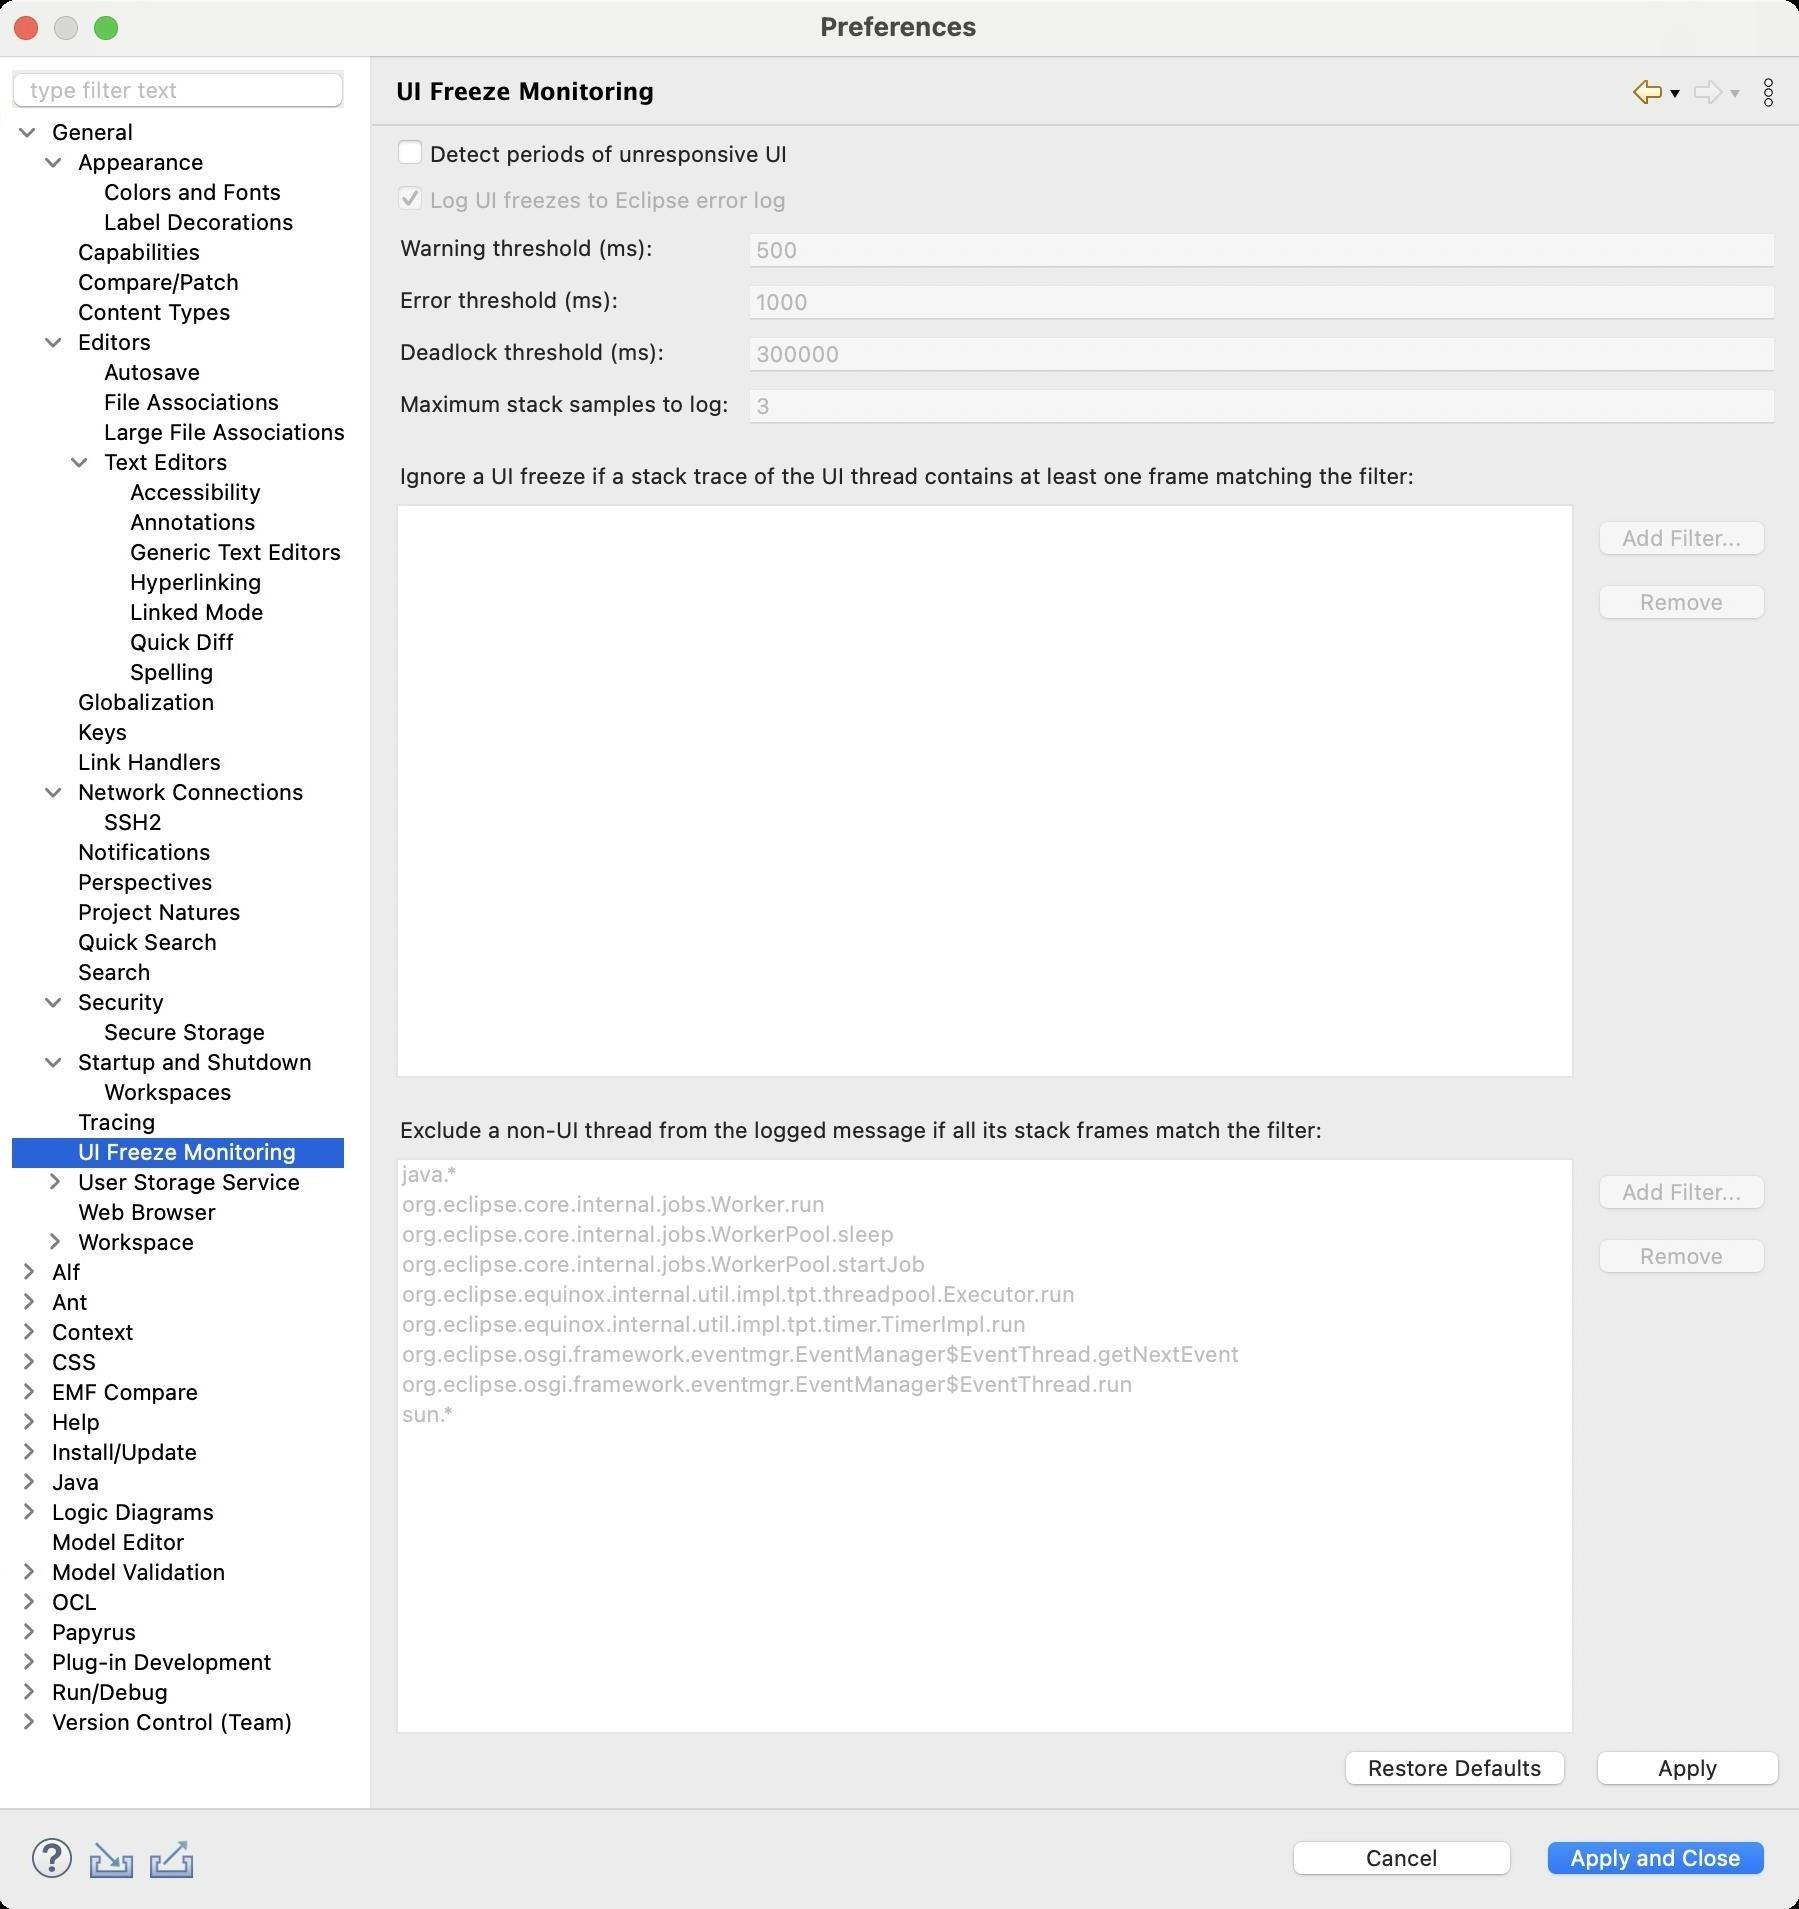
Accessibility tree:
{"name": "Preferences", "role": "AXWindow", "description": null, "role_description": "standard window", "value": null, "position": "480.00;95.00", "size": "901;955", "children": [{"name": "Apply_and_Close", "role": "AXButton", "description": null, "role_description": "button", "value": null, "position": "769.00;917.00", "size": "120;27", "children": []}, {"name": "Cancel", "role": "AXButton", "description": null, "role_description": "button", "value": null, "position": "642.00;917.00", "size": "120;27", "children": []}, {"name": null, "role": "AXToolbar", "description": null, "role_description": "toolbar", "value": null, "position": "12.00;915.00", "size": "90;30", "children": [{"name": "Help", "role": "AXCheckBox", "description": null, "role_description": "checkbox", "value": 0, "position": "12.00;915.00", "size": "30;30", "children": []}, {"name": "Import", "role": "AXButton", "description": null, "role_description": "button", "value": null, "position": "42.00;915.00", "size": "30;30", "children": []}, {"name": "Export", "role": "AXButton", "description": null, "role_description": "button", "value": null, "position": "72.00;915.00", "size": "30;30", "children": []}]}, {"name": null, "role": "AXScrollArea", "description": null, "role_description": "scroll area", "value": null, "position": "199.00;69.00", "size": "697;830", "children": [{"name": "Apply", "role": "AXButton", "description": null, "role_description": "button", "value": null, "position": "794.00;872.00", "size": "102;27", "children": []}, {"name": "Restore_Defaults", "role": "AXButton", "description": null, "role_description": "button", "value": null, "position": "668.00;872.00", "size": "121;27", "children": []}, {"name": "Remove", "role": "AXButton", "description": null, "role_description": "button", "value": null, "position": "795.00;616.00", "size": "94;27", "children": []}, {"name": "Add_Filter...", "role": "AXButton", "description": null, "role_description": "button", "value": null, "position": "795.00;584.00", "size": "94;27", "children": []}, {"name": null, "role": "AXScrollArea", "description": null, "role_description": "scroll area", "value": null, "position": "199.00;579.00", "size": "589;288", "children": [{"name": null, "role": "AXTable", "description": null, "role_description": "table", "value": null, "position": "200.00;580.00", "size": "587;421", "children": [{"name": null, "role": "AXRow", "description": null, "role_description": "table row", "value": null, "position": "200.00;580.00", "size": "587;15", "children": [{"name": null, "role": "AXTextField", "description": null, "role_description": "text field", "value": "java.*", "position": "200.00;580.00", "size": "422;14", "children": []}]}, {"name": null, "role": "AXRow", "description": null, "role_description": "table row", "value": null, "position": "200.00;595.00", "size": "587;15", "children": [{"name": null, "role": "AXTextField", "description": null, "role_description": "text field", "value": "org.eclipse.core.internal.jobs.Worker.run", "position": "200.00;595.00", "size": "422;14", "children": []}]}, {"name": null, "role": "AXRow", "description": null, "role_description": "table row", "value": null, "position": "200.00;610.00", "size": "587;15", "children": [{"name": null, "role": "AXTextField", "description": null, "role_description": "text field", "value": "org.eclipse.core.internal.jobs.WorkerPool.sleep", "position": "200.00;610.00", "size": "422;14", "children": []}]}, {"name": null, "role": "AXRow", "description": null, "role_description": "table row", "value": null, "position": "200.00;625.00", "size": "587;15", "children": [{"name": null, "role": "AXTextField", "description": null, "role_description": "text field", "value": "org.eclipse.core.internal.jobs.WorkerPool.startJob", "position": "200.00;625.00", "size": "422;14", "children": []}]}, {"name": null, "role": "AXRow", "description": null, "role_description": "table row", "value": null, "position": "200.00;640.00", "size": "587;15", "children": [{"name": null, "role": "AXTextField", "description": null, "role_description": "text field", "value": "org.eclipse.equinox.internal.util.impl.tpt.threadpool.Executor.run", "position": "200.00;640.00", "size": "422;14", "children": []}]}, {"name": null, "role": "AXRow", "description": null, "role_description": "table row", "value": null, "position": "200.00;655.00", "size": "587;15", "children": [{"name": null, "role": "AXTextField", "description": null, "role_description": "text field", "value": "org.eclipse.equinox.internal.util.impl.tpt.timer.TimerImpl.run", "position": "200.00;655.00", "size": "422;14", "children": []}]}, {"name": null, "role": "AXRow", "description": null, "role_description": "table row", "value": null, "position": "200.00;670.00", "size": "587;15", "children": [{"name": null, "role": "AXTextField", "description": null, "role_description": "text field", "value": "org.eclipse.osgi.framework.eventmgr.EventManager$EventThread.getNextEvent", "position": "200.00;670.00", "size": "422;14", "children": []}]}, {"name": null, "role": "AXRow", "description": null, "role_description": "table row", "value": null, "position": "200.00;685.00", "size": "587;15", "children": [{"name": null, "role": "AXTextField", "description": null, "role_description": "text field", "value": "org.eclipse.osgi.framework.eventmgr.EventManager$EventThread.run", "position": "200.00;685.00", "size": "422;14", "children": []}]}, {"name": null, "role": "AXRow", "description": null, "role_description": "table row", "value": null, "position": "200.00;700.00", "size": "587;15", "children": [{"name": null, "role": "AXTextField", "description": null, "role_description": "text field", "value": "sun.*", "position": "200.00;700.00", "size": "422;14", "children": []}]}, {"name": null, "role": "AXColumn", "description": null, "role_description": "column", "value": null, "position": "200.00;580.00", "size": "424;421", "children": []}]}]}, {"name": null, "role": "AXStaticText", "description": null, "role_description": "text", "value": "Exclude a non-UI thread from the logged message if all its stack frames match the filter:", "position": "199.00;558.00", "size": "466;14", "children": []}, {"name": null, "role": "AXStaticText", "description": null, "role_description": "text", "value": "", "position": "199.00;546.00", "size": "690;5", "children": []}, {"name": "Remove", "role": "AXButton", "description": null, "role_description": "button", "value": null, "position": "795.00;289.00", "size": "94;27", "children": []}, {"name": "Add_Filter...", "role": "AXButton", "description": null, "role_description": "button", "value": null, "position": "795.00;257.00", "size": "94;27", "children": []}, {"name": null, "role": "AXScrollArea", "description": null, "role_description": "scroll area", "value": null, "position": "199.00;252.00", "size": "589;287", "children": [{"name": null, "role": "AXTable", "description": null, "role_description": "table", "value": null, "position": "200.00;253.00", "size": "587;285", "children": [{"name": null, "role": "AXColumn", "description": null, "role_description": "column", "value": null, "position": "200.00;253.00", "size": "11;285", "children": []}]}]}, {"name": null, "role": "AXStaticText", "description": null, "role_description": "text", "value": "Ignore a UI freeze if a stack trace of the UI thread contains at least one frame matching the filter:", "position": "199.00;231.00", "size": "512;14", "children": []}, {"name": null, "role": "AXStaticText", "description": null, "role_description": "text", "value": "", "position": "199.00;219.00", "size": "690;5", "children": []}, {"name": null, "role": "AXTextField", "description": null, "role_description": "text field", "value": "3", "position": "375.00;193.00", "size": "514;19", "children": []}, {"name": null, "role": "AXStaticText", "description": null, "role_description": "text", "value": "Maximum stack samples to log:", "position": "199.00;195.00", "size": "169;14", "children": []}, {"name": null, "role": "AXTextField", "description": null, "role_description": "text field", "value": "300000", "position": "375.00;167.00", "size": "514;19", "children": []}, {"name": null, "role": "AXStaticText", "description": null, "role_description": "text", "value": "Deadlock threshold (ms):", "position": "199.00;169.00", "size": "137;14", "children": []}, {"name": null, "role": "AXTextField", "description": null, "role_description": "text field", "value": "1000", "position": "375.00;141.00", "size": "514;19", "children": []}, {"name": null, "role": "AXStaticText", "description": null, "role_description": "text", "value": "Error threshold (ms):", "position": "199.00;143.00", "size": "114;14", "children": []}, {"name": null, "role": "AXTextField", "description": null, "role_description": "text field", "value": "500", "position": "375.00;115.00", "size": "514;19", "children": []}, {"name": null, "role": "AXStaticText", "description": null, "role_description": "text", "value": "Warning threshold (ms):", "position": "199.00;117.00", "size": "131;14", "children": []}, {"name": "Log_UI_freezes_to_Eclipse_error_log", "role": "AXCheckBox", "description": null, "role_description": "checkbox", "value": 1, "position": "199.00;92.00", "size": "200;16", "children": []}, {"name": "Detect_periods_of_unresponsive_UI", "role": "AXCheckBox", "description": null, "role_description": "checkbox", "value": 0, "position": "199.00;69.00", "size": "200;16", "children": []}]}, {"name": null, "role": "AXToolbar", "description": "", "role_description": "toolbar", "value": null, "position": "814.00;35.00", "size": "82;22", "children": [{"name": "Back_to_Tracing", "role": "AXMenuButton", "description": null, "role_description": "menu button", "value": null, "position": "814.00;35.00", "size": "22;22", "children": []}, {"name": "Forward", "role": "AXMenuButton", "description": null, "role_description": "menu button", "value": null, "position": "844.00;35.00", "size": "22;22", "children": []}, {"name": "Additional_Dialog_Actions", "role": "AXButton", "description": null, "role_description": "button", "value": null, "position": "874.00;35.00", "size": "22;22", "children": []}]}, {"name": null, "role": "AXStaticText", "description": "", "role_description": "text", "value": "UI Freeze Monitoring", "position": "196.00;35.00", "size": "611;21", "children": []}, {"name": null, "role": "AXSplitter", "description": null, "role_description": "splitter", "value": 180, "position": "180.00;28.00", "size": "5;876", "children": []}, {"name": null, "role": "AXScrollArea", "description": null, "role_description": "scroll area", "value": null, "position": "7.00;59.00", "size": "166;845", "children": [{"name": null, "role": "AXOutline", "description": null, "role_description": "outline", "value": null, "position": "7.00;59.00", "size": "167;845", "children": [{"name": null, "role": "AXRow", "description": null, "role_description": "outline row", "value": null, "position": "7.00;59.00", "size": "167;15", "children": [{"name": null, "role": "AXGroup", "description": null, "role_description": "group", "value": null, "position": "7.00;59.00", "size": "167;15", "children": [{"name": null, "role": "AXDisclosureTriangle", "description": null, "role_description": "disclosure triangle", "value": 1, "position": "9.00;59.00", "size": "12;14", "children": []}, {"name": null, "role": "AXStaticText", "description": null, "role_description": "text", "value": "General", "position": "25.00;59.00", "size": "148;14", "children": []}]}]}, {"name": null, "role": "AXRow", "description": null, "role_description": "outline row", "value": null, "position": "7.00;74.00", "size": "167;15", "children": [{"name": null, "role": "AXGroup", "description": null, "role_description": "group", "value": null, "position": "7.00;74.00", "size": "167;15", "children": [{"name": null, "role": "AXDisclosureTriangle", "description": null, "role_description": "disclosure triangle", "value": 1, "position": "22.00;74.00", "size": "12;14", "children": []}, {"name": null, "role": "AXStaticText", "description": null, "role_description": "text", "value": "Appearance", "position": "38.00;74.00", "size": "135;14", "children": []}]}]}, {"name": null, "role": "AXRow", "description": null, "role_description": "outline row", "value": null, "position": "7.00;89.00", "size": "167;15", "children": [{"name": null, "role": "AXStaticText", "description": null, "role_description": "text", "value": "Colors and Fonts", "position": "51.00;89.00", "size": "122;14", "children": []}]}, {"name": null, "role": "AXRow", "description": null, "role_description": "outline row", "value": null, "position": "7.00;104.00", "size": "167;15", "children": [{"name": null, "role": "AXStaticText", "description": null, "role_description": "text", "value": "Label Decorations", "position": "51.00;104.00", "size": "122;14", "children": []}]}, {"name": null, "role": "AXRow", "description": null, "role_description": "outline row", "value": null, "position": "7.00;119.00", "size": "167;15", "children": [{"name": null, "role": "AXStaticText", "description": null, "role_description": "text", "value": "Capabilities", "position": "38.00;119.00", "size": "135;14", "children": []}]}, {"name": null, "role": "AXRow", "description": null, "role_description": "outline row", "value": null, "position": "7.00;134.00", "size": "167;15", "children": [{"name": null, "role": "AXStaticText", "description": null, "role_description": "text", "value": "Compare/Patch", "position": "38.00;134.00", "size": "135;14", "children": []}]}, {"name": null, "role": "AXRow", "description": null, "role_description": "outline row", "value": null, "position": "7.00;149.00", "size": "167;15", "children": [{"name": null, "role": "AXStaticText", "description": null, "role_description": "text", "value": "Content Types", "position": "38.00;149.00", "size": "135;14", "children": []}]}, {"name": null, "role": "AXRow", "description": null, "role_description": "outline row", "value": null, "position": "7.00;164.00", "size": "167;15", "children": [{"name": null, "role": "AXGroup", "description": null, "role_description": "group", "value": null, "position": "7.00;164.00", "size": "167;15", "children": [{"name": null, "role": "AXDisclosureTriangle", "description": null, "role_description": "disclosure triangle", "value": 1, "position": "22.00;164.00", "size": "12;14", "children": []}, {"name": null, "role": "AXStaticText", "description": null, "role_description": "text", "value": "Editors", "position": "38.00;164.00", "size": "135;14", "children": []}]}]}, {"name": null, "role": "AXRow", "description": null, "role_description": "outline row", "value": null, "position": "7.00;179.00", "size": "167;15", "children": [{"name": null, "role": "AXStaticText", "description": null, "role_description": "text", "value": "Autosave", "position": "51.00;179.00", "size": "122;14", "children": []}]}, {"name": null, "role": "AXRow", "description": null, "role_description": "outline row", "value": null, "position": "7.00;194.00", "size": "167;15", "children": [{"name": null, "role": "AXStaticText", "description": null, "role_description": "text", "value": "File Associations", "position": "51.00;194.00", "size": "122;14", "children": []}]}, {"name": null, "role": "AXRow", "description": null, "role_description": "outline row", "value": null, "position": "7.00;209.00", "size": "167;15", "children": [{"name": null, "role": "AXStaticText", "description": null, "role_description": "text", "value": "Large File Associations", "position": "51.00;209.00", "size": "122;14", "children": []}]}, {"name": null, "role": "AXRow", "description": null, "role_description": "outline row", "value": null, "position": "7.00;224.00", "size": "167;15", "children": [{"name": null, "role": "AXGroup", "description": null, "role_description": "group", "value": null, "position": "7.00;224.00", "size": "167;15", "children": [{"name": null, "role": "AXDisclosureTriangle", "description": null, "role_description": "disclosure triangle", "value": 1, "position": "35.00;224.00", "size": "12;14", "children": []}, {"name": null, "role": "AXStaticText", "description": null, "role_description": "text", "value": "Text Editors", "position": "51.00;224.00", "size": "122;14", "children": []}]}]}, {"name": null, "role": "AXRow", "description": null, "role_description": "outline row", "value": null, "position": "7.00;239.00", "size": "167;15", "children": [{"name": null, "role": "AXStaticText", "description": null, "role_description": "text", "value": "Accessibility", "position": "64.00;239.00", "size": "109;14", "children": []}]}, {"name": null, "role": "AXRow", "description": null, "role_description": "outline row", "value": null, "position": "7.00;254.00", "size": "167;15", "children": [{"name": null, "role": "AXStaticText", "description": null, "role_description": "text", "value": "Annotations", "position": "64.00;254.00", "size": "109;14", "children": []}]}, {"name": null, "role": "AXRow", "description": null, "role_description": "outline row", "value": null, "position": "7.00;269.00", "size": "167;15", "children": [{"name": null, "role": "AXStaticText", "description": null, "role_description": "text", "value": "Generic Text Editors", "position": "64.00;269.00", "size": "109;14", "children": []}]}, {"name": null, "role": "AXRow", "description": null, "role_description": "outline row", "value": null, "position": "7.00;284.00", "size": "167;15", "children": [{"name": null, "role": "AXStaticText", "description": null, "role_description": "text", "value": "Hyperlinking", "position": "64.00;284.00", "size": "109;14", "children": []}]}, {"name": null, "role": "AXRow", "description": null, "role_description": "outline row", "value": null, "position": "7.00;299.00", "size": "167;15", "children": [{"name": null, "role": "AXStaticText", "description": null, "role_description": "text", "value": "Linked Mode", "position": "64.00;299.00", "size": "109;14", "children": []}]}, {"name": null, "role": "AXRow", "description": null, "role_description": "outline row", "value": null, "position": "7.00;314.00", "size": "167;15", "children": [{"name": null, "role": "AXStaticText", "description": null, "role_description": "text", "value": "Quick Diff", "position": "64.00;314.00", "size": "109;14", "children": []}]}, {"name": null, "role": "AXRow", "description": null, "role_description": "outline row", "value": null, "position": "7.00;329.00", "size": "167;15", "children": [{"name": null, "role": "AXStaticText", "description": null, "role_description": "text", "value": "Spelling", "position": "64.00;329.00", "size": "109;14", "children": []}]}, {"name": null, "role": "AXRow", "description": null, "role_description": "outline row", "value": null, "position": "7.00;344.00", "size": "167;15", "children": [{"name": null, "role": "AXStaticText", "description": null, "role_description": "text", "value": "Globalization", "position": "38.00;344.00", "size": "135;14", "children": []}]}, {"name": null, "role": "AXRow", "description": null, "role_description": "outline row", "value": null, "position": "7.00;359.00", "size": "167;15", "children": [{"name": null, "role": "AXStaticText", "description": null, "role_description": "text", "value": "Keys", "position": "38.00;359.00", "size": "135;14", "children": []}]}, {"name": null, "role": "AXRow", "description": null, "role_description": "outline row", "value": null, "position": "7.00;374.00", "size": "167;15", "children": [{"name": null, "role": "AXStaticText", "description": null, "role_description": "text", "value": "Link Handlers", "position": "38.00;374.00", "size": "135;14", "children": []}]}, {"name": null, "role": "AXRow", "description": null, "role_description": "outline row", "value": null, "position": "7.00;389.00", "size": "167;15", "children": [{"name": null, "role": "AXGroup", "description": null, "role_description": "group", "value": null, "position": "7.00;389.00", "size": "167;15", "children": [{"name": null, "role": "AXDisclosureTriangle", "description": null, "role_description": "disclosure triangle", "value": 1, "position": "22.00;389.00", "size": "12;14", "children": []}, {"name": null, "role": "AXStaticText", "description": null, "role_description": "text", "value": "Network Connections", "position": "38.00;389.00", "size": "135;14", "children": []}]}]}, {"name": null, "role": "AXRow", "description": null, "role_description": "outline row", "value": null, "position": "7.00;404.00", "size": "167;15", "children": [{"name": null, "role": "AXStaticText", "description": null, "role_description": "text", "value": "SSH2", "position": "51.00;404.00", "size": "122;14", "children": []}]}, {"name": null, "role": "AXRow", "description": null, "role_description": "outline row", "value": null, "position": "7.00;419.00", "size": "167;15", "children": [{"name": null, "role": "AXStaticText", "description": null, "role_description": "text", "value": "Notifications", "position": "38.00;419.00", "size": "135;14", "children": []}]}, {"name": null, "role": "AXRow", "description": null, "role_description": "outline row", "value": null, "position": "7.00;434.00", "size": "167;15", "children": [{"name": null, "role": "AXStaticText", "description": null, "role_description": "text", "value": "Perspectives", "position": "38.00;434.00", "size": "135;14", "children": []}]}, {"name": null, "role": "AXRow", "description": null, "role_description": "outline row", "value": null, "position": "7.00;449.00", "size": "167;15", "children": [{"name": null, "role": "AXStaticText", "description": null, "role_description": "text", "value": "Project Natures", "position": "38.00;449.00", "size": "135;14", "children": []}]}, {"name": null, "role": "AXRow", "description": null, "role_description": "outline row", "value": null, "position": "7.00;464.00", "size": "167;15", "children": [{"name": null, "role": "AXStaticText", "description": null, "role_description": "text", "value": "Quick Search", "position": "38.00;464.00", "size": "135;14", "children": []}]}, {"name": null, "role": "AXRow", "description": null, "role_description": "outline row", "value": null, "position": "7.00;479.00", "size": "167;15", "children": [{"name": null, "role": "AXStaticText", "description": null, "role_description": "text", "value": "Search", "position": "38.00;479.00", "size": "135;14", "children": []}]}, {"name": null, "role": "AXRow", "description": null, "role_description": "outline row", "value": null, "position": "7.00;494.00", "size": "167;15", "children": [{"name": null, "role": "AXGroup", "description": null, "role_description": "group", "value": null, "position": "7.00;494.00", "size": "167;15", "children": [{"name": null, "role": "AXDisclosureTriangle", "description": null, "role_description": "disclosure triangle", "value": 1, "position": "22.00;494.00", "size": "12;14", "children": []}, {"name": null, "role": "AXStaticText", "description": null, "role_description": "text", "value": "Security", "position": "38.00;494.00", "size": "135;14", "children": []}]}]}, {"name": null, "role": "AXRow", "description": null, "role_description": "outline row", "value": null, "position": "7.00;509.00", "size": "167;15", "children": [{"name": null, "role": "AXStaticText", "description": null, "role_description": "text", "value": "Secure Storage", "position": "51.00;509.00", "size": "122;14", "children": []}]}, {"name": null, "role": "AXRow", "description": null, "role_description": "outline row", "value": null, "position": "7.00;524.00", "size": "167;15", "children": [{"name": null, "role": "AXGroup", "description": null, "role_description": "group", "value": null, "position": "7.00;524.00", "size": "167;15", "children": [{"name": null, "role": "AXDisclosureTriangle", "description": null, "role_description": "disclosure triangle", "value": 1, "position": "22.00;524.00", "size": "12;14", "children": []}, {"name": null, "role": "AXStaticText", "description": null, "role_description": "text", "value": "Startup and Shutdown", "position": "38.00;524.00", "size": "135;14", "children": []}]}]}, {"name": null, "role": "AXRow", "description": null, "role_description": "outline row", "value": null, "position": "7.00;539.00", "size": "167;15", "children": [{"name": null, "role": "AXStaticText", "description": null, "role_description": "text", "value": "Workspaces", "position": "51.00;539.00", "size": "122;14", "children": []}]}, {"name": null, "role": "AXRow", "description": null, "role_description": "outline row", "value": null, "position": "7.00;554.00", "size": "167;15", "children": [{"name": null, "role": "AXStaticText", "description": null, "role_description": "text", "value": "Tracing", "position": "38.00;554.00", "size": "135;14", "children": []}]}, {"name": null, "role": "AXRow", "description": null, "role_description": "outline row", "value": null, "position": "7.00;569.00", "size": "167;15", "children": [{"name": null, "role": "AXStaticText", "description": null, "role_description": "text", "value": "UI Freeze Monitoring", "position": "38.00;569.00", "size": "135;14", "children": []}]}, {"name": null, "role": "AXRow", "description": null, "role_description": "outline row", "value": null, "position": "7.00;584.00", "size": "167;15", "children": [{"name": null, "role": "AXGroup", "description": null, "role_description": "group", "value": null, "position": "7.00;584.00", "size": "167;15", "children": [{"name": null, "role": "AXDisclosureTriangle", "description": null, "role_description": "disclosure triangle", "value": 0, "position": "22.00;584.00", "size": "12;14", "children": []}, {"name": null, "role": "AXStaticText", "description": null, "role_description": "text", "value": "User Storage Service", "position": "38.00;584.00", "size": "135;14", "children": []}]}]}, {"name": null, "role": "AXRow", "description": null, "role_description": "outline row", "value": null, "position": "7.00;599.00", "size": "167;15", "children": [{"name": null, "role": "AXStaticText", "description": null, "role_description": "text", "value": "Web Browser", "position": "38.00;599.00", "size": "135;14", "children": []}]}, {"name": null, "role": "AXRow", "description": null, "role_description": "outline row", "value": null, "position": "7.00;614.00", "size": "167;15", "children": [{"name": null, "role": "AXGroup", "description": null, "role_description": "group", "value": null, "position": "7.00;614.00", "size": "167;15", "children": [{"name": null, "role": "AXDisclosureTriangle", "description": null, "role_description": "disclosure triangle", "value": 0, "position": "22.00;614.00", "size": "12;14", "children": []}, {"name": null, "role": "AXStaticText", "description": null, "role_description": "text", "value": "Workspace", "position": "38.00;614.00", "size": "135;14", "children": []}]}]}, {"name": null, "role": "AXRow", "description": null, "role_description": "outline row", "value": null, "position": "7.00;629.00", "size": "167;15", "children": [{"name": null, "role": "AXGroup", "description": null, "role_description": "group", "value": null, "position": "7.00;629.00", "size": "167;15", "children": [{"name": null, "role": "AXDisclosureTriangle", "description": null, "role_description": "disclosure triangle", "value": 0, "position": "9.00;629.00", "size": "12;14", "children": []}, {"name": null, "role": "AXStaticText", "description": null, "role_description": "text", "value": "Alf", "position": "25.00;629.00", "size": "148;14", "children": []}]}]}, {"name": null, "role": "AXRow", "description": null, "role_description": "outline row", "value": null, "position": "7.00;644.00", "size": "167;15", "children": [{"name": null, "role": "AXGroup", "description": null, "role_description": "group", "value": null, "position": "7.00;644.00", "size": "167;15", "children": [{"name": null, "role": "AXDisclosureTriangle", "description": null, "role_description": "disclosure triangle", "value": 0, "position": "9.00;644.00", "size": "12;14", "children": []}, {"name": null, "role": "AXStaticText", "description": null, "role_description": "text", "value": "Ant", "position": "25.00;644.00", "size": "148;14", "children": []}]}]}, {"name": null, "role": "AXRow", "description": null, "role_description": "outline row", "value": null, "position": "7.00;659.00", "size": "167;15", "children": [{"name": null, "role": "AXGroup", "description": null, "role_description": "group", "value": null, "position": "7.00;659.00", "size": "167;15", "children": [{"name": null, "role": "AXDisclosureTriangle", "description": null, "role_description": "disclosure triangle", "value": 0, "position": "9.00;659.00", "size": "12;14", "children": []}, {"name": null, "role": "AXStaticText", "description": null, "role_description": "text", "value": "Context", "position": "25.00;659.00", "size": "148;14", "children": []}]}]}, {"name": null, "role": "AXRow", "description": null, "role_description": "outline row", "value": null, "position": "7.00;674.00", "size": "167;15", "children": [{"name": null, "role": "AXGroup", "description": null, "role_description": "group", "value": null, "position": "7.00;674.00", "size": "167;15", "children": [{"name": null, "role": "AXDisclosureTriangle", "description": null, "role_description": "disclosure triangle", "value": 0, "position": "9.00;674.00", "size": "12;14", "children": []}, {"name": null, "role": "AXStaticText", "description": null, "role_description": "text", "value": "CSS", "position": "25.00;674.00", "size": "148;14", "children": []}]}]}, {"name": null, "role": "AXRow", "description": null, "role_description": "outline row", "value": null, "position": "7.00;689.00", "size": "167;15", "children": [{"name": null, "role": "AXGroup", "description": null, "role_description": "group", "value": null, "position": "7.00;689.00", "size": "167;15", "children": [{"name": null, "role": "AXDisclosureTriangle", "description": null, "role_description": "disclosure triangle", "value": 0, "position": "9.00;689.00", "size": "12;14", "children": []}, {"name": null, "role": "AXStaticText", "description": null, "role_description": "text", "value": "EMF Compare", "position": "25.00;689.00", "size": "148;14", "children": []}]}]}, {"name": null, "role": "AXRow", "description": null, "role_description": "outline row", "value": null, "position": "7.00;704.00", "size": "167;15", "children": [{"name": null, "role": "AXGroup", "description": null, "role_description": "group", "value": null, "position": "7.00;704.00", "size": "167;15", "children": [{"name": null, "role": "AXDisclosureTriangle", "description": null, "role_description": "disclosure triangle", "value": 0, "position": "9.00;704.00", "size": "12;14", "children": []}, {"name": null, "role": "AXStaticText", "description": null, "role_description": "text", "value": "Help", "position": "25.00;704.00", "size": "148;14", "children": []}]}]}, {"name": null, "role": "AXRow", "description": null, "role_description": "outline row", "value": null, "position": "7.00;719.00", "size": "167;15", "children": [{"name": null, "role": "AXGroup", "description": null, "role_description": "group", "value": null, "position": "7.00;719.00", "size": "167;15", "children": [{"name": null, "role": "AXDisclosureTriangle", "description": null, "role_description": "disclosure triangle", "value": 0, "position": "9.00;719.00", "size": "12;14", "children": []}, {"name": null, "role": "AXStaticText", "description": null, "role_description": "text", "value": "Install/Update", "position": "25.00;719.00", "size": "148;14", "children": []}]}]}, {"name": null, "role": "AXRow", "description": null, "role_description": "outline row", "value": null, "position": "7.00;734.00", "size": "167;15", "children": [{"name": null, "role": "AXGroup", "description": null, "role_description": "group", "value": null, "position": "7.00;734.00", "size": "167;15", "children": [{"name": null, "role": "AXDisclosureTriangle", "description": null, "role_description": "disclosure triangle", "value": 0, "position": "9.00;734.00", "size": "12;14", "children": []}, {"name": null, "role": "AXStaticText", "description": null, "role_description": "text", "value": "Java", "position": "25.00;734.00", "size": "148;14", "children": []}]}]}, {"name": null, "role": "AXRow", "description": null, "role_description": "outline row", "value": null, "position": "7.00;749.00", "size": "167;15", "children": [{"name": null, "role": "AXGroup", "description": null, "role_description": "group", "value": null, "position": "7.00;749.00", "size": "167;15", "children": [{"name": null, "role": "AXDisclosureTriangle", "description": null, "role_description": "disclosure triangle", "value": 0, "position": "9.00;749.00", "size": "12;14", "children": []}, {"name": null, "role": "AXStaticText", "description": null, "role_description": "text", "value": "Logic Diagrams", "position": "25.00;749.00", "size": "148;14", "children": []}]}]}, {"name": null, "role": "AXRow", "description": null, "role_description": "outline row", "value": null, "position": "7.00;764.00", "size": "167;15", "children": [{"name": null, "role": "AXStaticText", "description": null, "role_description": "text", "value": "Model Editor", "position": "25.00;764.00", "size": "148;14", "children": []}]}, {"name": null, "role": "AXRow", "description": null, "role_description": "outline row", "value": null, "position": "7.00;779.00", "size": "167;15", "children": [{"name": null, "role": "AXGroup", "description": null, "role_description": "group", "value": null, "position": "7.00;779.00", "size": "167;15", "children": [{"name": null, "role": "AXDisclosureTriangle", "description": null, "role_description": "disclosure triangle", "value": 0, "position": "9.00;779.00", "size": "12;14", "children": []}, {"name": null, "role": "AXStaticText", "description": null, "role_description": "text", "value": "Model Validation", "position": "25.00;779.00", "size": "148;14", "children": []}]}]}, {"name": null, "role": "AXRow", "description": null, "role_description": "outline row", "value": null, "position": "7.00;794.00", "size": "167;15", "children": [{"name": null, "role": "AXGroup", "description": null, "role_description": "group", "value": null, "position": "7.00;794.00", "size": "167;15", "children": [{"name": null, "role": "AXDisclosureTriangle", "description": null, "role_description": "disclosure triangle", "value": 0, "position": "9.00;794.00", "size": "12;14", "children": []}, {"name": null, "role": "AXStaticText", "description": null, "role_description": "text", "value": "OCL", "position": "25.00;794.00", "size": "148;14", "children": []}]}]}, {"name": null, "role": "AXRow", "description": null, "role_description": "outline row", "value": null, "position": "7.00;809.00", "size": "167;15", "children": [{"name": null, "role": "AXGroup", "description": null, "role_description": "group", "value": null, "position": "7.00;809.00", "size": "167;15", "children": [{"name": null, "role": "AXDisclosureTriangle", "description": null, "role_description": "disclosure triangle", "value": 0, "position": "9.00;809.00", "size": "12;14", "children": []}, {"name": null, "role": "AXStaticText", "description": null, "role_description": "text", "value": "Papyrus", "position": "25.00;809.00", "size": "148;14", "children": []}]}]}, {"name": null, "role": "AXRow", "description": null, "role_description": "outline row", "value": null, "position": "7.00;824.00", "size": "167;15", "children": [{"name": null, "role": "AXGroup", "description": null, "role_description": "group", "value": null, "position": "7.00;824.00", "size": "167;15", "children": [{"name": null, "role": "AXDisclosureTriangle", "description": null, "role_description": "disclosure triangle", "value": 0, "position": "9.00;824.00", "size": "12;14", "children": []}, {"name": null, "role": "AXStaticText", "description": null, "role_description": "text", "value": "Plug-in Development", "position": "25.00;824.00", "size": "148;14", "children": []}]}]}, {"name": null, "role": "AXRow", "description": null, "role_description": "outline row", "value": null, "position": "7.00;839.00", "size": "167;15", "children": [{"name": null, "role": "AXGroup", "description": null, "role_description": "group", "value": null, "position": "7.00;839.00", "size": "167;15", "children": [{"name": null, "role": "AXDisclosureTriangle", "description": null, "role_description": "disclosure triangle", "value": 0, "position": "9.00;839.00", "size": "12;14", "children": []}, {"name": null, "role": "AXStaticText", "description": null, "role_description": "text", "value": "Run/Debug", "position": "25.00;839.00", "size": "148;14", "children": []}]}]}, {"name": null, "role": "AXRow", "description": null, "role_description": "outline row", "value": null, "position": "7.00;854.00", "size": "167;15", "children": [{"name": null, "role": "AXGroup", "description": null, "role_description": "group", "value": null, "position": "7.00;854.00", "size": "167;15", "children": [{"name": null, "role": "AXDisclosureTriangle", "description": null, "role_description": "disclosure triangle", "value": 0, "position": "9.00;854.00", "size": "12;14", "children": []}, {"name": null, "role": "AXStaticText", "description": null, "role_description": "text", "value": "Version Control (Team)", "position": "25.00;854.00", "size": "148;14", "children": []}]}]}, {"name": null, "role": "AXColumn", "description": null, "role_description": "column", "value": null, "position": "7.00;59.00", "size": "167;845", "children": []}]}, {"name": null, "role": "AXScrollBar", "description": null, "role_description": "scroll bar", "value": 0.0, "position": "7.00;888.00", "size": "166;16", "children": [{"name": null, "role": "AXValueIndicator", "description": null, "role_description": "value indicator", "value": 0.0, "position": "8.00;892.00", "size": "163;12", "children": []}, {"name": null, "role": "AXButton", "description": null, "role_description": "increment arrow button", "value": null, "position": "7.00;888.00", "size": "0;0", "children": []}, {"name": null, "role": "AXButton", "description": null, "role_description": "decrement arrow button", "value": null, "position": "7.00;888.00", "size": "0;0", "children": []}, {"name": null, "role": "AXButton", "description": null, "role_description": "increment page button", "value": null, "position": "171.50;892.00", "size": "2;12", "children": []}, {"name": null, "role": "AXButton", "description": null, "role_description": "decrement page button", "value": null, "position": "7.00;892.00", "size": "1;12", "children": []}]}]}, {"name": "type_filter_text", "role": "AXTextField", "description": null, "role_description": "search text field", "value": "", "position": "7.00;35.00", "size": "166;19", "children": []}, {"name": null, "role": "AXButton", "description": null, "role_description": "close button", "value": null, "position": "7.00;6.00", "size": "14;16", "children": []}, {"name": null, "role": "AXButton", "description": null, "role_description": "zoom button", "value": null, "position": "47.00;6.00", "size": "14;16", "children": [{"name": null, "role": "AXGroup", "description": null, "role_description": "group", "value": null, "position": "47.00;6.00", "size": "14;16", "children": [{"name": null, "role": "AXGroup", "description": null, "role_description": "group", "value": null, "position": "47.00;6.00", "size": "14;16", "children": []}]}]}, {"name": null, "role": "AXButton", "description": null, "role_description": "minimize button", "value": null, "position": "27.00;6.00", "size": "14;16", "children": []}, {"name": null, "role": "AXStaticText", "description": null, "role_description": "text", "value": "Preferences", "position": "409.00;5.00", "size": "83;16", "children": []}]}